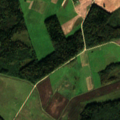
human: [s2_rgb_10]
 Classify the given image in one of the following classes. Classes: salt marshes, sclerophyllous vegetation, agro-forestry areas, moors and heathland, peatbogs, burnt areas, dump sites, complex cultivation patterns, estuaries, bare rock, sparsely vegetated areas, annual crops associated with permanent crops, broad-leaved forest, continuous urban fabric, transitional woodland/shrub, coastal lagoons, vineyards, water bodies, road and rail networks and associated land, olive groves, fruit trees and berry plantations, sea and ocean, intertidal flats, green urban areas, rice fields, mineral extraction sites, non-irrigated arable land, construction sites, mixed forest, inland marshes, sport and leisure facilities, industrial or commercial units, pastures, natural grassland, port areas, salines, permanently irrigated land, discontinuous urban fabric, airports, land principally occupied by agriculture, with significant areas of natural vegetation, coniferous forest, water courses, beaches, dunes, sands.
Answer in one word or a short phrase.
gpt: non-irrigated arable land, pastures, complex cultivation patterns, broad-leaved forest, mixed forest